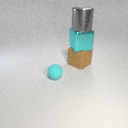
large cyan metal cube below large gray metal cylinder